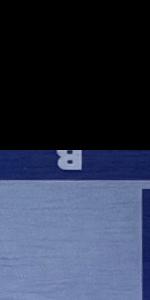
Label: Empty